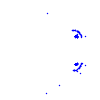
Particle: pion